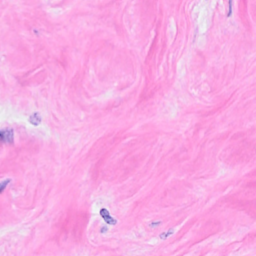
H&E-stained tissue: Breast